Question: Today I was debugging some code of mine that builds a few ExpressionTrees, compiles them to callable Delegates and calls them afterwards if required. While doing this I encountered a 'FatalExecutionEngineError' stepping through the code:

At first I was a little bit shocked since I had no idea what could have been possibly wrong with my Expressions, they looked all fine. Then I found out that this only happens in the following situation:
- 'Method A' is a static method that is called and generates the ExpressionTree, which can possibly contain an 'Expression.Call()' to 'Method A' again. So after I compile the Lambda for the ExpressionTree, the generated Delegate (let's call it 'Method B') may possible cause recursion if I call it from within this method... ('Method A' -> '[Generated]Method B' -> 'Method A').- ...which is totally possible in my scenario. As described above I was debugging this piece of code, so I set a breakpoint in 'Method A'.- The first time 'Method A' is called by the regular code, the breakpoint hits as usual. When 'Method B' is called, the breakpoint hits a second time, still everything is ok.- But as soon as I leave the second call with the debugger , the 'FatalExecutionEngineError' occurs.
If I run the code without debugging, or do NOT step into the recursive call to 'Method A', OR if I do NOT step over the last line of the method, the problem does not occur and my Expression code is executed as expected.
I can't determine if this is an error in the VS-Debugger or the .NET Framework, or if I do something horribly, horribly wrong that only comes up when debugging the relevant lines.
Here is a very bare example code you can run out of the box. I am using Visual Studio 2013 Prof Update 4 and .NET 4.5.1. Just set a breakpoint in 'DoSomething()' and try to step through to the end - if you can ;)
Can anyone confirm a bug, or is my Expression ill-formed?
'''
using System;
using System.Collections.Generic;
using System.Linq;
using System.Linq.Expressions;
using System.Reflection;
using System.Text;
using System.Threading.Tasks;
namespace ExpressionProblem
{
public class MainClass
{
public static void DoSomething(bool stop)
{
var method = typeof(MainClass).GetMethod(
"DoSomething",
BindingFlags.Public | BindingFlags.Static,
Type.DefaultBinder,
new Type[] { typeof(bool) },
null);
var expParam = Expression.Parameter(typeof(bool), "stop");
var expCall = Expression.Call(null, method, expParam);
var lambda = Expression.Lambda(expCall, expParam);
var @delegate = lambda.Compile();
if(!stop)
{
@delegate.DynamicInvoke(true);
}
}
public static void Main(string[] args)
{
DoSomething(false);
}
}
}
'''
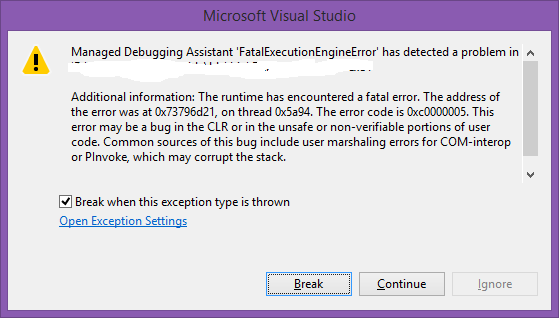
Answer: Your repro code is excellent, this bombs reliably. It is highly specific to the v4 debugging engine for 32-bit code, it does not occur for the v2 engine or the 64-bit debugger engine. Both the old and the new v4 engine have this problem.
I don't see much of anything recognizable when I debug the debugger, the code that fails is located in mscorlib.dll with an explicit . Nothing familiar, I see a few hints to an unmanaged class named 'ILTree'. Not something that Microsoft shares with us, it is not present in the Reference Source, SSCLI20 or CoreCLR source code.
This is something for Microsoft to worry about. Report the bug through connect.microsoft.com. A link to this SO question should suffice to document it. Let me know if you don't want to take the time to do it and I'll take care of it.
Meanwhile you do have a decent workaround to keep going, just let your program run in 64-bit mode by removing the jitter forcing. Project + Properties, Build tab, untick the "Prefer 32-bit" option and select AnyCPU for the Platform target. Please follow up when you hear back from Microsoft.